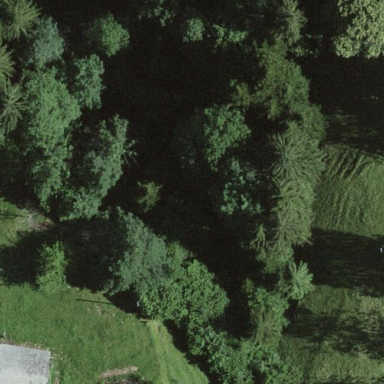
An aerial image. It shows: Forest area.